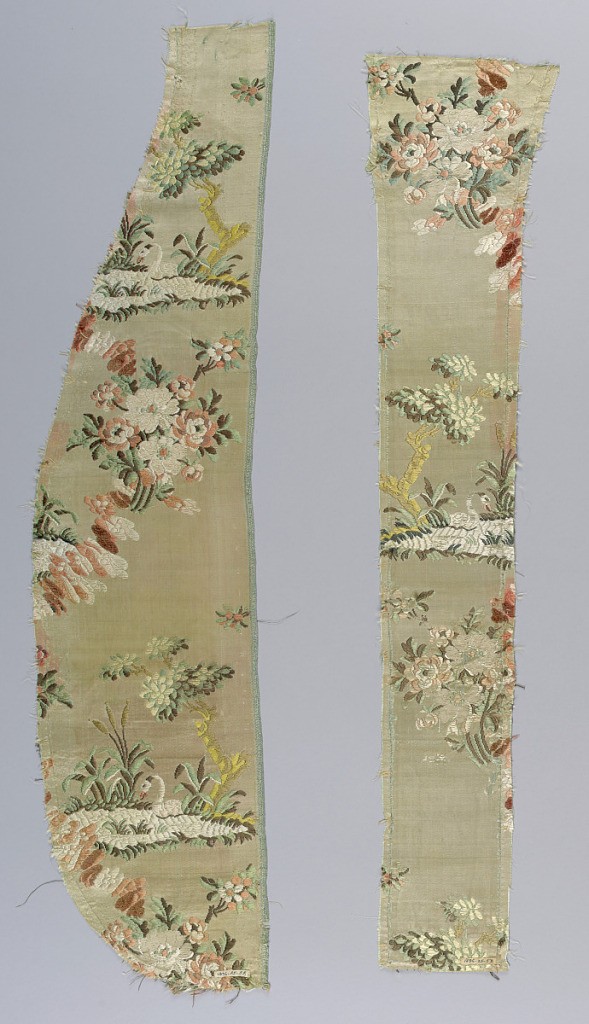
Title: Fragments
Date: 18th century
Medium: silk Technique: plain compound satin weave with discontinuous supplementary weft (brocaded)
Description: Fragment of off-white satin with floral garland alternates with a small pond with a swan ringed by cat-o-nine tails. Brocading in green, brown, tan, rose red, pink, white, black, and yellow silk, and chenille threads.